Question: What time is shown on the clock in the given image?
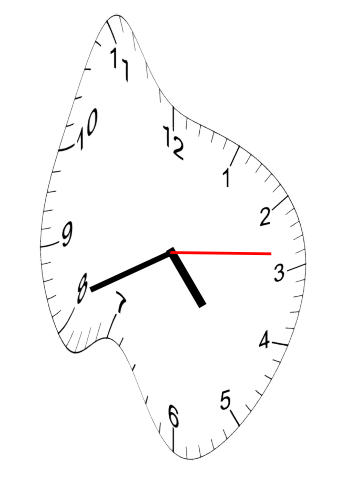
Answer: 04:41:14